Interaction volume radius: 10 \u00c5
Interaction volume height: 15 \u00c5
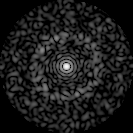
Disorder parameter: 0.8484